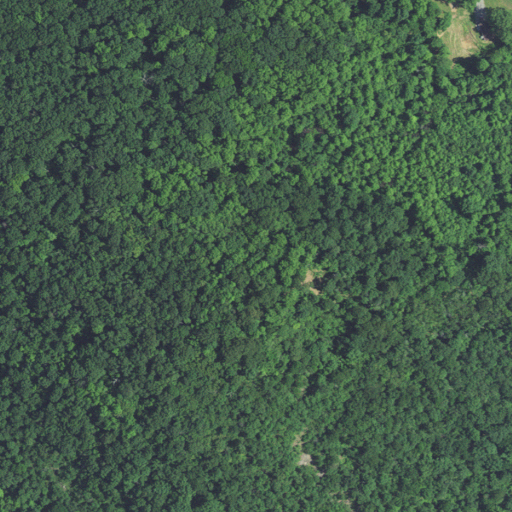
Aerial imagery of mountain in North Carolina named Round Top containing deciduous forest, pasture, and open development